【题型】解答题　【知识点】平面几何　【难度】hard
已知 \(AB\) 是半圆 \(O\) 的直径，\(P\) 是弦 \(AC\) 延长线上一点.

(1) 联结 \(PO\) 与半圆交于点 \(D\).

$\text{\textcircled{1}}$ 如图 1，如果点 \(C\) 是弧 \(AB\) 的中点，且 \(\tan P = \frac{1}{3}\)，\(PC = 2\sqrt{2}\)，求 \(PD\) 的长；

$\text{\textcircled{2}}$ 如图 2，如果点 \(C\) 是弧 \(AD\) 的中点，且 \(PA = PO\)，求 \(\frac{PC}{PD}\) 的值.

(2) 设 \(M\) 是弦 \(AC\) 的中点，如果以点 \(A\) 为圆心、\(AP\) 为半径的圆与 \(\odot O\) 相切，以点 \(P\) 为圆心、\(PM\) 为半径的圆与直线 \(AB\) 相切，求 \(\sin \angle PAB\) 的值.
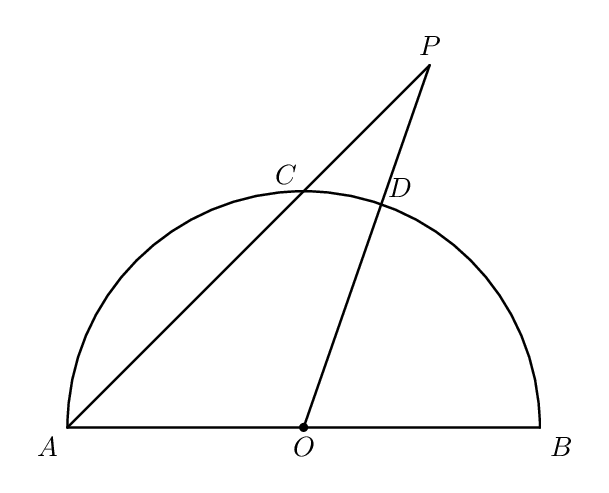
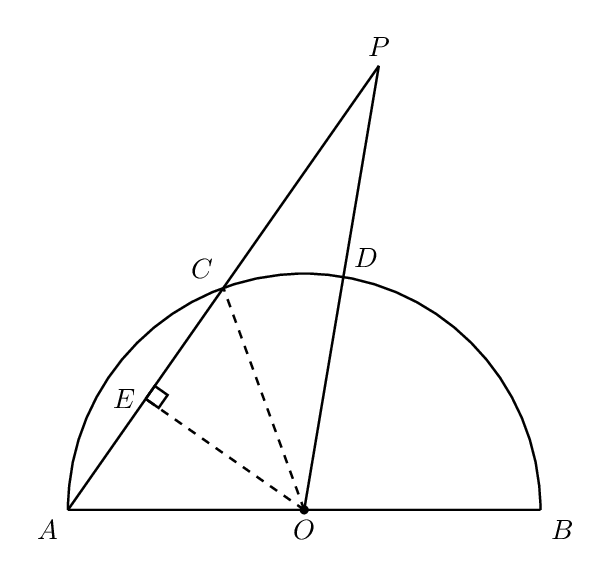
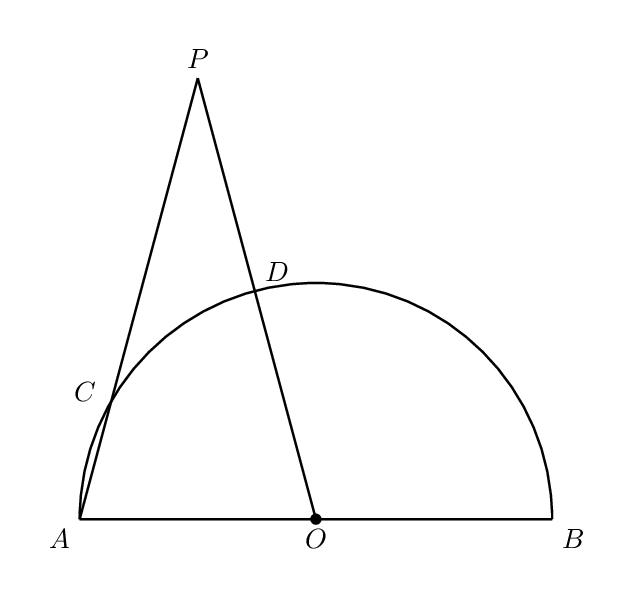
【解答】
\pagestyle{empty}
\noindent
【详解】（1）解：$\text{\textcircled{1}}$ 连接 \(OC\)，过点 \(O\) 作 \(OE \perp AC\) 于点 \(E\)，如图，

\(\because AB\) 是半圆 \(O\) 的直径，点 \(C\) 是弧 \(AB\) 的中点，

\(\therefore \angle AOC = \angle BOC = 90^\circ\)，

\(\because OA = OC\)，\(OE \perp AC\)，

\(\therefore OE = EC = AE = \frac{1}{2}AC = \frac{\sqrt{2}}{2}OA\)，

设 \(OE = EC = x\)，则 \(PE = PC + CE = 2\sqrt{2} + x\)，

\(\because \tan P = \frac{OE}{PE} = \frac{1}{3}\),

\(\therefore \frac{x}{x + 2\sqrt{2}} = \frac{1}{3}\),

\(\therefore x = \sqrt{2}\),

\(\therefore PE = 3\sqrt{2}\), \(OE = \sqrt{2}\), \(OA = \sqrt{2}OE = 2\),

\(\therefore PO = \sqrt{PE^2 + OE^2} = 2\sqrt{5}\),

\(\therefore PD = PO - OD = 2\sqrt{5} - 2\).

$\text{\textcircled{2}}$ 连接 \(OC\)，\(CD\)，\(BD\)，如图，

\(\because\) 点 \(C\) 是弧 \(AD\) 的中点，

\(\therefore \overset{\frown}{AC} = \overset{\frown}{CD}\),

\(\therefore AC = CD\), \(\angle AOC = \angle DOC = \frac{1}{2}\angle AOD\),

\(\because \angle B = \frac{1}{2}\angle AOD\),

\(\therefore \angle AOC = \angle BOC = \angle B\).

\(\because PA = PO\),

\(\therefore \angle PAO = \angle POA\),

\(\because OA = OC\),

\(\therefore \angle PAO = \angle OCA\),

\(\therefore \angle OCA = \angle POA\),

\(\because \angle A = \angle A\),

\(\therefore \triangle AOC \backsim \triangle APO\),

\(\therefore \angle AOC = \angle P\),

\(\therefore \angle P = \angle DOC\),

\(\therefore PC = OC\),

\(\therefore PC = OC = OA = OD\).

\(\because\) 四边形 \(ABDC\) 为圆的内接四边形，

\(\therefore \angle PCD = \angle B\),

\(\therefore \angle PCD = \angle P\),

\(\therefore PD = CD\),

\(\therefore AC = PD\).

设 \(PC = OC = OA = OD = x\), \(PD = AC = y\)，则 \(PO = x + y\)，

\(\because \triangle AOC \backsim \triangle APO\),

\(\therefore \frac{OA}{AC} = \frac{PO}{OC}\),

\(\therefore \frac{x}{y} = \frac{x + y}{x}\),

\(\therefore x = \frac{1 \pm \sqrt{5}}{2}y\)（负数不合题意，舍去），

\(\therefore \frac{x}{y} = \frac{1 + \sqrt{5}}{2}\),

\(\therefore \frac{PC}{PD} = \frac{1 + \sqrt{5}}{2}\);

(2) 设以 \(PM\) 为半径的圆与直线 \(AB\) 相切于点 \(E\)，连接 \(OM\)，\(PE\)，如图，

\(\because\) 点 \(A\) 为圆心、\(AP\) 为半径的圆与 \(\odot O\) 相切，

\(\therefore\) 点 \(B\) 为切点，

\(\therefore AP = AB\),

设 \(AP = AB = 2r\)，则 \(OA = r\).

\(\because M\) 是弦 \(AC\) 的中点,

\(\therefore OM \perp AC\), \(AM = MC = \frac{1}{2}AC\).

\(\because PM\) 为半径的圆与直线 \(AB\) 相切于点 \(E\),

\(\therefore PE \perp AB\), \(PE = PM\).

在 \(Rt\triangle PMO\) 和 \(Rt\triangle PEO\) 中,

\(\begin{cases}
PM = PE \\
PO = PO
\end{cases}\),

\(\therefore Rt\triangle PMO \cong Rt\triangle PEO(HL)\),

\(\therefore OM = OE\).

设 \(OM = OE = a\),

\(\because \angle A = \angle A\), \(\angle AMO = \angle AEP = 90^\circ\),

\(\therefore \triangle OAM \backsim \triangle PAE\),

\(\therefore \frac{OM}{PE} = \frac{AM}{AE} = \frac{OA}{AP} = \frac{r}{2r} = \frac{1}{2}\),

\(\therefore OM = \frac{1}{2}PE\), \(AM = \frac{1}{2}AE\),

\(\therefore AE = AC = AO + OE = r + a\), \(PE = 2a\),

\(\therefore PM = 2a\),

\(\therefore AM = AP - PM = 2r - 2a\),

\(\because AM = \frac{1}{2}AC = \frac{r + a}{2}\),

\(\therefore 2r - 2a = \frac{r + a}{2}\),

\(\therefore r = \frac{5}{3}a\),

\(\therefore AP = 2r = \frac{10}{3}a\),

\(\therefore \sin \angle PAB = \frac{PE}{PA} = \frac{2a}{\frac{10}{3}a} = \frac{3}{5}\)
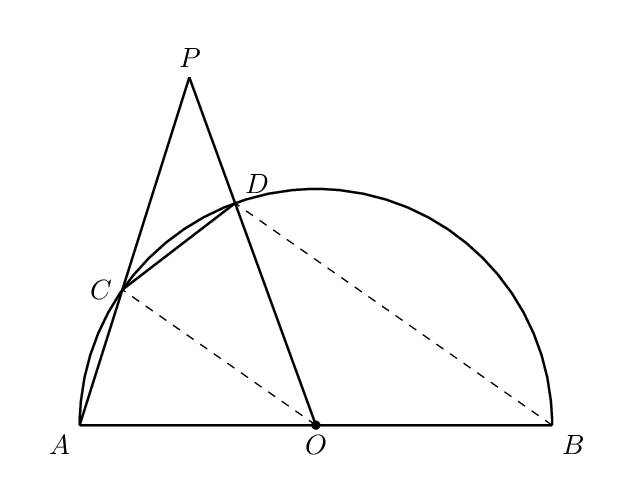
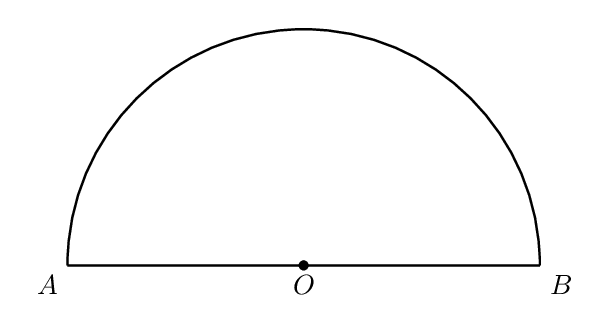
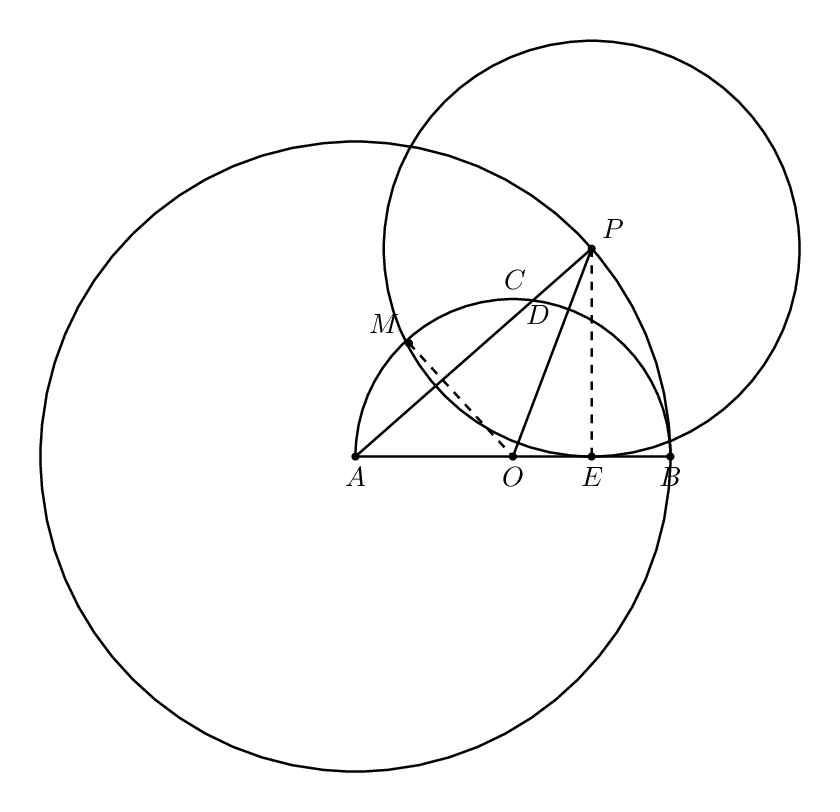